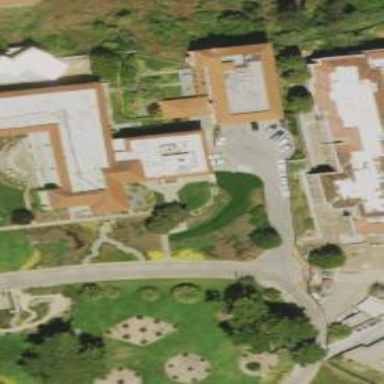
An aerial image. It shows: University building.